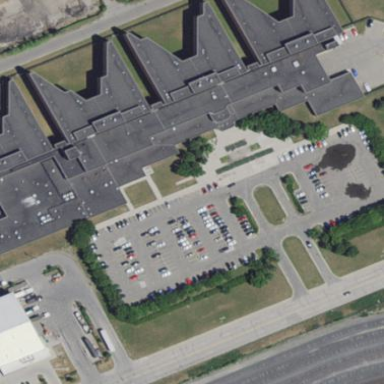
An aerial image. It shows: Prison building.